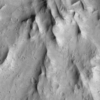
Label: not_dusty